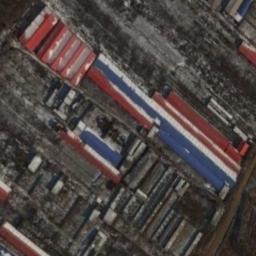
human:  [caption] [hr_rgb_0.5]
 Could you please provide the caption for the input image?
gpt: Neatly planned factories and roads in an industrial area with green belts .

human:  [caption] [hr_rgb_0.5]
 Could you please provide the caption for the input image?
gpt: The industrial area has lots of strip workshops of different colors .

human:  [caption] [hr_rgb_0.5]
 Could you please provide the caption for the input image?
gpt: There are few houses in the industrial area .

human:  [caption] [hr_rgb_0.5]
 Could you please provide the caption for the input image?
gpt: There are some red buildings and blue buildings on the industrial area .

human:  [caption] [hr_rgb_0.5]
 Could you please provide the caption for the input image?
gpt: Numerous houses of different shapes and sizes are in the industrial area .